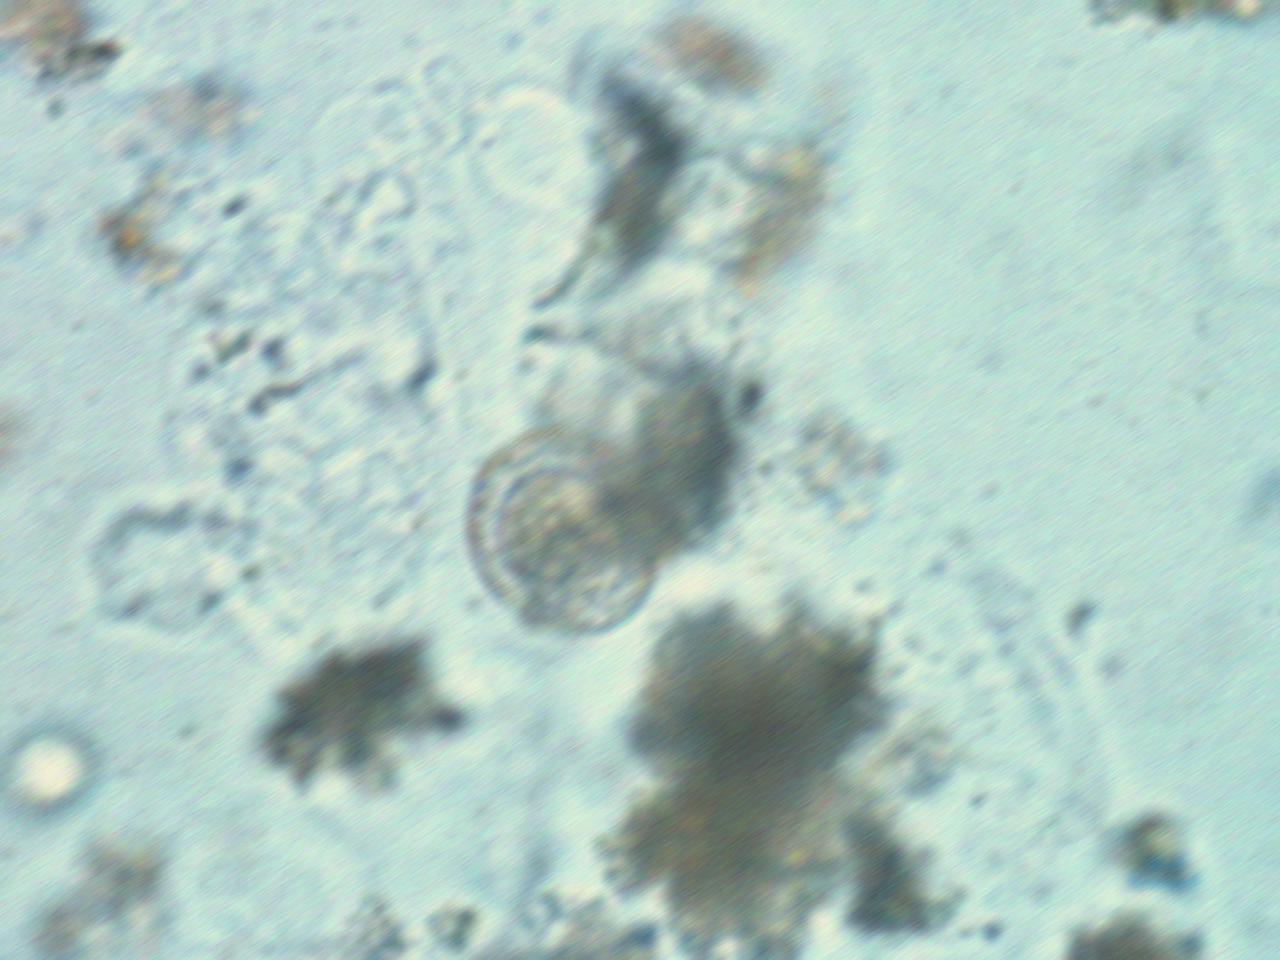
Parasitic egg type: Hymenolepis nana